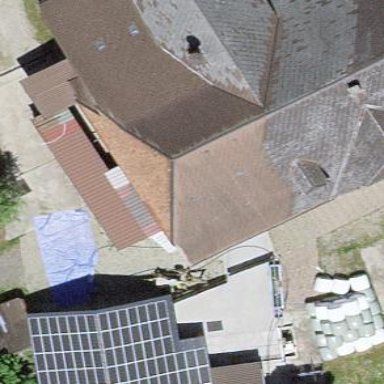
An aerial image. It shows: Farm building.